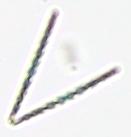
Label: Thalassionema